Question: I am experiencing some of the weirdest behavior of Javascript.
Even though the expression in the 'if' statement evaluates to 'false', my code inside the 'if block' keeps executing.
Here is the code snippet:
'''
if (view.leftCols !== null) {
var leftCols = view.leftCols.split(',');
for (var lc = 0; lc < leftCols.length; lc++) {
var lcv = leftCols[lc].split(':');
var lcol = lcv[0];
Array.add(allCols, lcol);
try {
var lwidth = lcv[1] - MyWorkGrid.getColWidth(lcol);
if (lcol === 'Edit') {
if ($.browser.msie && parseInt($.browser.version) <= 8) {
lwidth = 23;
}
}
// this if statement fails.
if (lwidth > 0) {
grid.SetWidth(lcol, lwidth);
}
} catch (e) {
}
grid.MoveCol(lcol, 0, 1, 1);
}
}
'''
Here is my Firebug screenshot:

Any ideas?
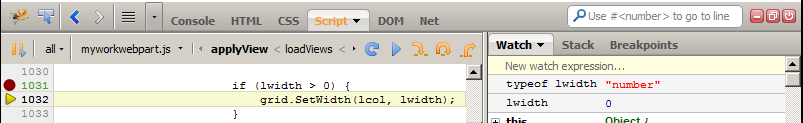
Answer: Despite the line being highlighted in Firebug, are you sure it's being executed? I've seen this behavior in Firebug (and early versions of the Chrome debugger) where they would sometimes highlight a line of code as though they'd stepped to it, without that line actually getting executed.
So I'd insert something unambiguous (like a 'console.log("lwidth = " + lwidth);' into the 'if' statement's body to see if it executes. The answer may be that Firebug is just highlighting/showing that line as the current one incorrectly without the code thereon actually being run.